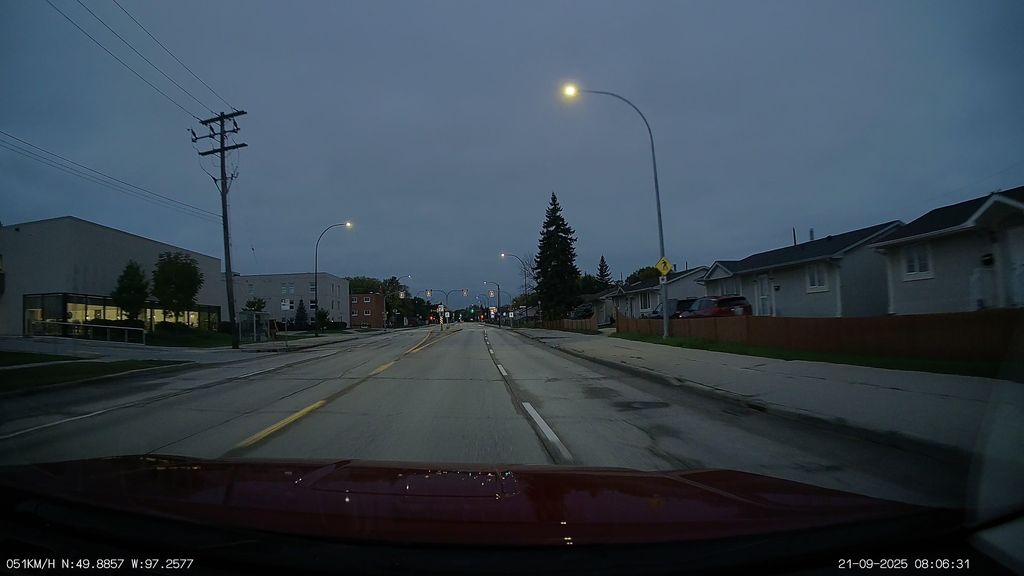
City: winnipeg